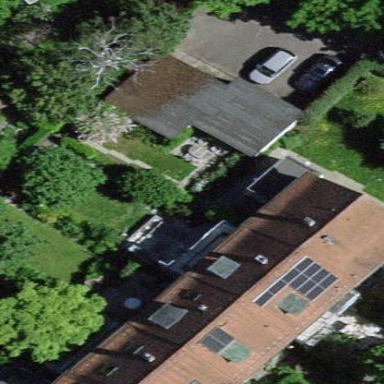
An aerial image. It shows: Terrace building.